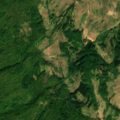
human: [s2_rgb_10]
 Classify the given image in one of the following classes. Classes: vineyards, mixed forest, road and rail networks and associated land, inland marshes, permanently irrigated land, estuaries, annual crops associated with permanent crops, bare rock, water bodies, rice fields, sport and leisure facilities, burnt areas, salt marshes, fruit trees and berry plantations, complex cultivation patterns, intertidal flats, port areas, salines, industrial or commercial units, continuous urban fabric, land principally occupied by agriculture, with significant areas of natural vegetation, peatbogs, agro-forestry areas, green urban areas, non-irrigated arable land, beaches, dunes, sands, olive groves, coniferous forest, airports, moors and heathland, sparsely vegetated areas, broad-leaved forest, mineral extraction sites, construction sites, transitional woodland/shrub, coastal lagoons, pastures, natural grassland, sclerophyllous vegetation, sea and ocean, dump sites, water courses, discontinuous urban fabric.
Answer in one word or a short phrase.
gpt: non-irrigated arable land, complex cultivation patterns, land principally occupied by agriculture, with significant areas of natural vegetation, broad-leaved forest, transitional woodland/shrub